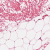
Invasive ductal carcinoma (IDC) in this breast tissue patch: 0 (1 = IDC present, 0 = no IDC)